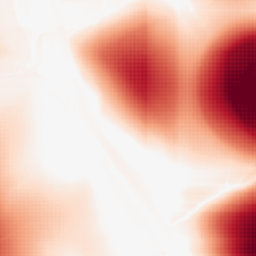
Category: morphological
Decomposition family: rolling_ball
Decomposition parameters: radius: 100
Upsampling method: sinc_blackman
Upsampling parameters: scale: 4
kernel_size: 8
Upsampling scale: 4